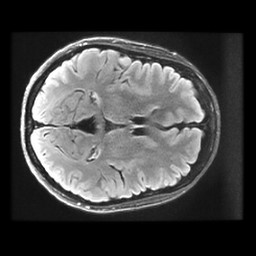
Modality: FLAIR
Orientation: axial
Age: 69
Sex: female
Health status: healthy
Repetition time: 12 s
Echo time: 0.09782 s